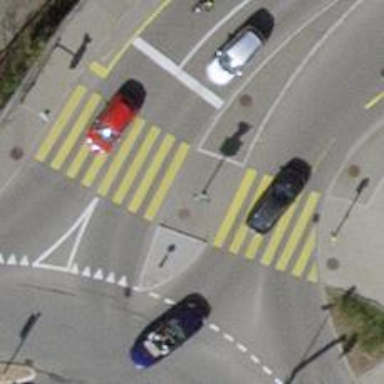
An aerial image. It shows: Footway with marked crossing. The surface is asphalt.